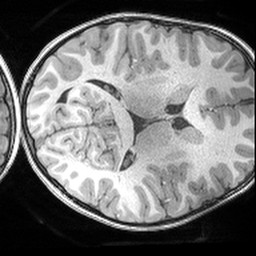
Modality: T1w
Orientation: axial
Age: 5
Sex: male
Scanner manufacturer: siemens
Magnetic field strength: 3 T
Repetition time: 2.53 s
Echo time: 0.00164 s